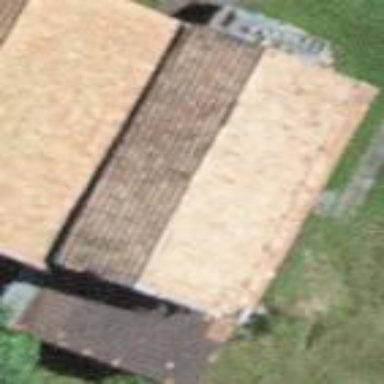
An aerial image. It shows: Rural barn.